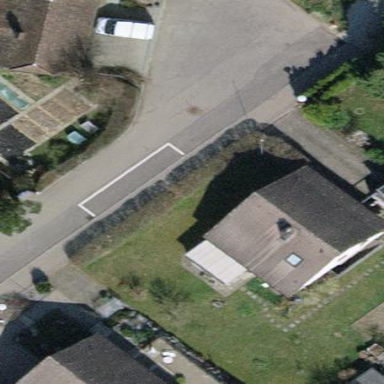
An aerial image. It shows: Detached building.